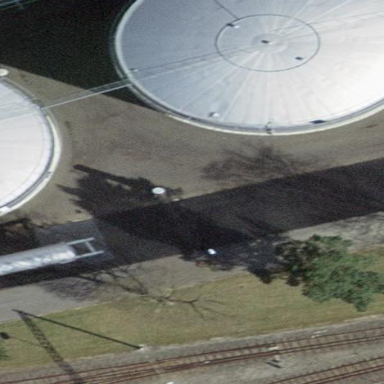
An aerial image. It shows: Storage tank building.